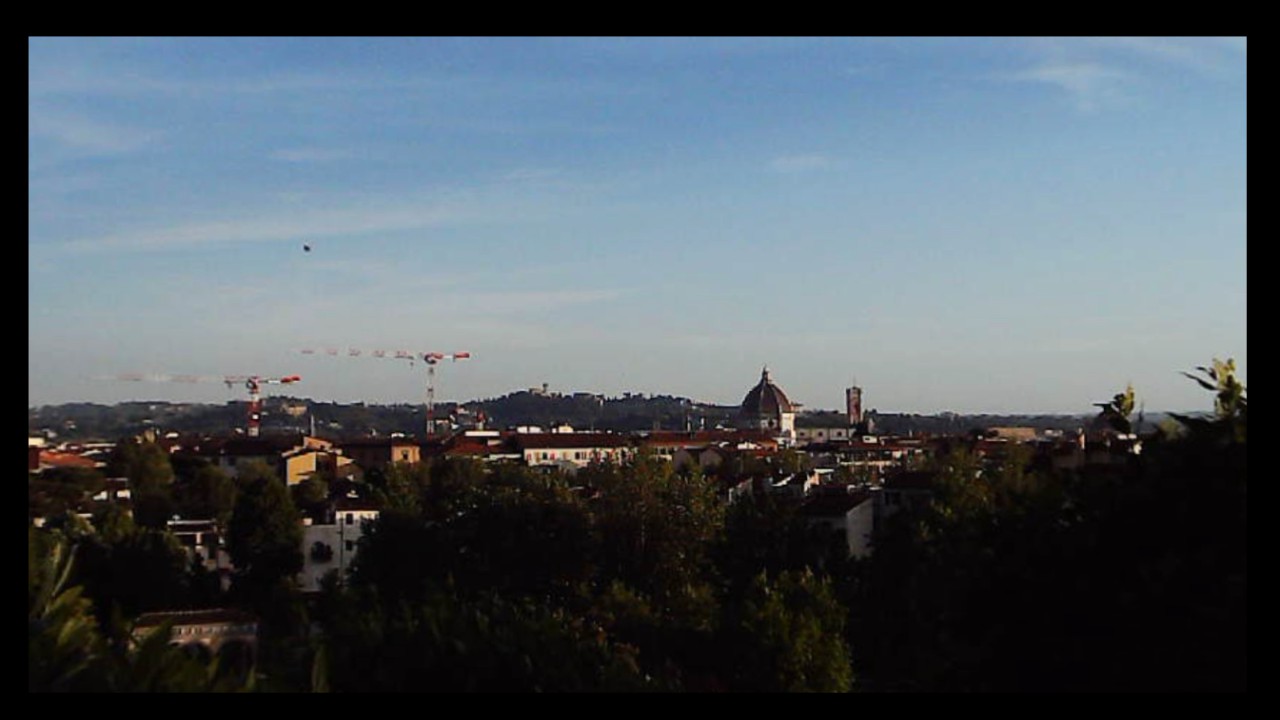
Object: DarwinFPV cineape20